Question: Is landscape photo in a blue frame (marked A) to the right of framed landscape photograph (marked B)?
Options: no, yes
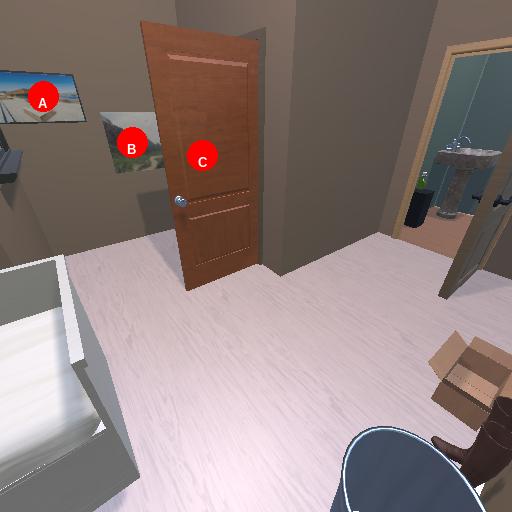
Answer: no